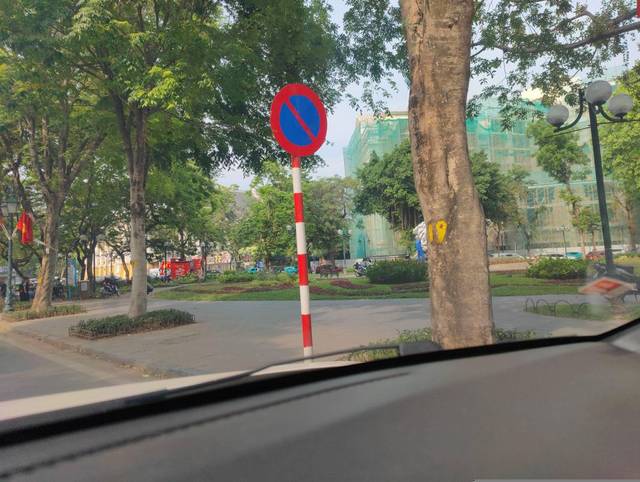
Region: Vietnam
Coordinates: 21.023, 105.857